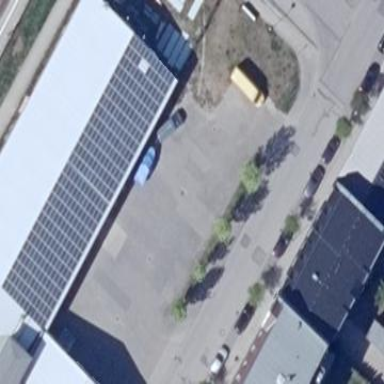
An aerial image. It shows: Warehouse building.